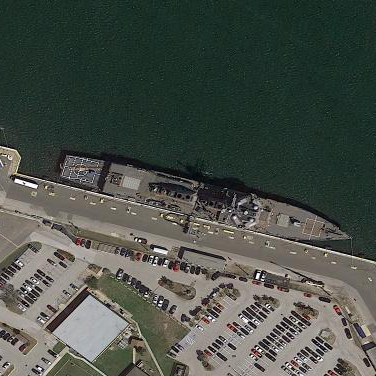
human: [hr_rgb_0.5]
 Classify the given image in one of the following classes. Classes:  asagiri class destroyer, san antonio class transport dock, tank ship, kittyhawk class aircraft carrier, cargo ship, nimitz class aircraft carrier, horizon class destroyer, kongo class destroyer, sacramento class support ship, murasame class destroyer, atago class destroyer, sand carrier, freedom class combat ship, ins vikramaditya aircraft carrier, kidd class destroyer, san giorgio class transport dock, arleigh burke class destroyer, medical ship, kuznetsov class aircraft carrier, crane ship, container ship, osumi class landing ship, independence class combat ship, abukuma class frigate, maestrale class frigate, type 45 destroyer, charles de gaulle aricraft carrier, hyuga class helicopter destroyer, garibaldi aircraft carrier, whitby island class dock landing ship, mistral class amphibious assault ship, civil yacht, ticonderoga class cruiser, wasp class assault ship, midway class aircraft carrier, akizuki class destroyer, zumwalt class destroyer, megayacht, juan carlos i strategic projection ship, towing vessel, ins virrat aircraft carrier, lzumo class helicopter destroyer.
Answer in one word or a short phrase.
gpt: Arleigh Burke class destroyer